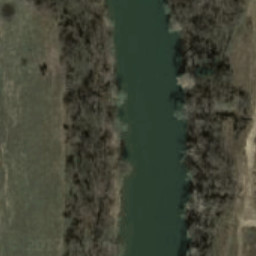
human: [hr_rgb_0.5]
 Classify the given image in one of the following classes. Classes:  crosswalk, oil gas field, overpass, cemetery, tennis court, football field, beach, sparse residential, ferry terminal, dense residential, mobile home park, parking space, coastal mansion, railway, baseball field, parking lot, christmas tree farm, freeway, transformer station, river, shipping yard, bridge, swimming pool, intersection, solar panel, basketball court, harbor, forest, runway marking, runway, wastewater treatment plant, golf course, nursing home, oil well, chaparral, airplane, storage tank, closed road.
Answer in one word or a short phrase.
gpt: river